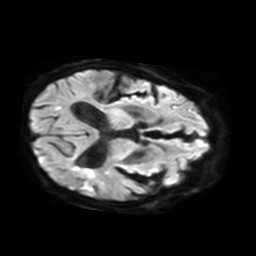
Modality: TRACE
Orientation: axial
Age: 75
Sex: male
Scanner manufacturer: philips
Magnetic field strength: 3 T
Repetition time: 3.344 s
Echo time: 0.076 s